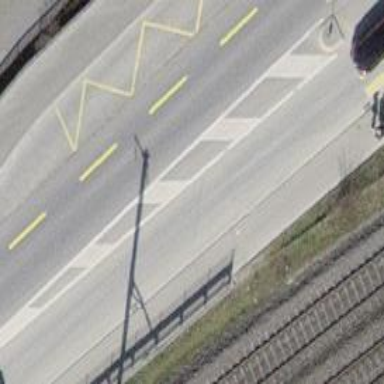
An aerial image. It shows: Bus stop with designated public transport stop position.